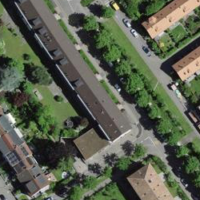
EUNIS habitat code: 54
Species observed at this site:
Lapsana communis